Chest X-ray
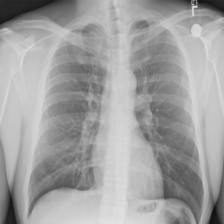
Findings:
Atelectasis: negative
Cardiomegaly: negative
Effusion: negative
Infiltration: negative
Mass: negative
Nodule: negative
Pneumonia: negative
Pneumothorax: negative
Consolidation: negative
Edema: negative
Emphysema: negative
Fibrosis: negative
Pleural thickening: negative
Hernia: negative